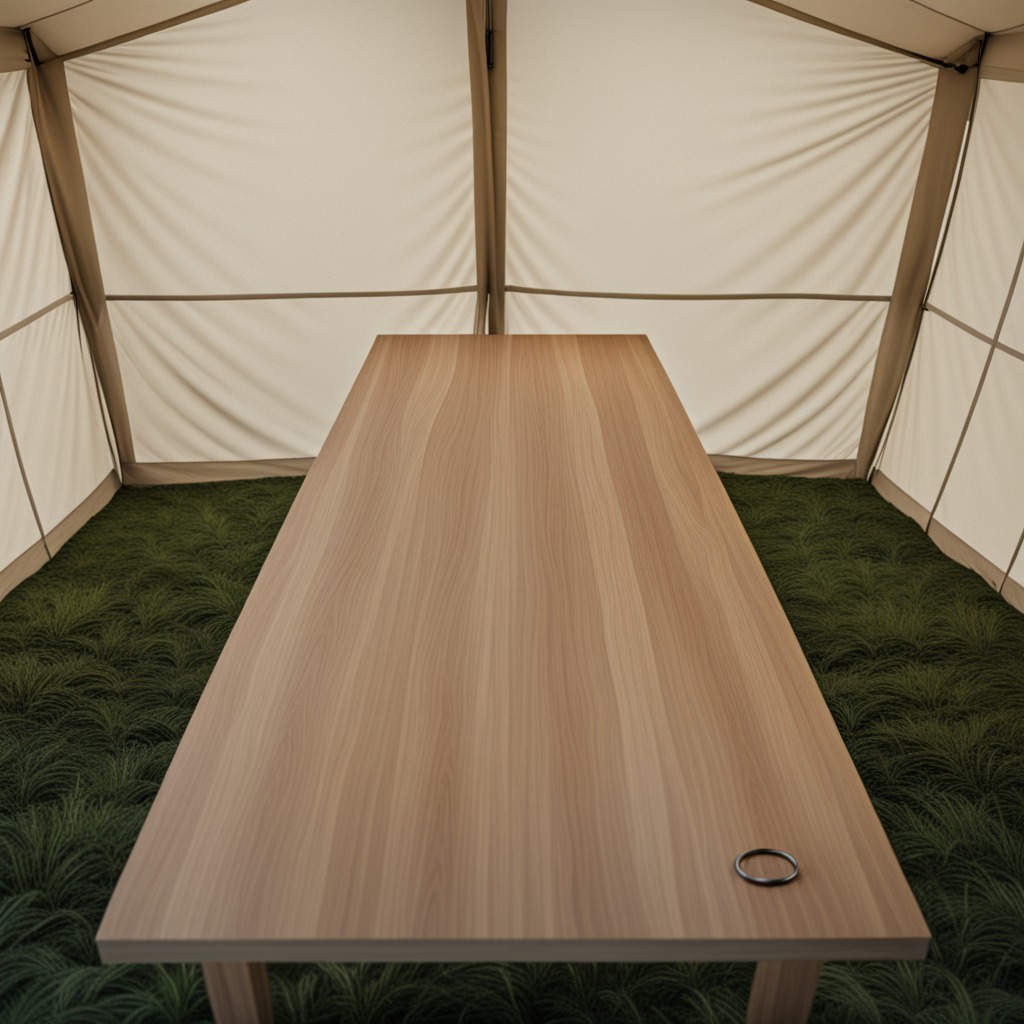
A rubber O-ring is lying on the wooden table.